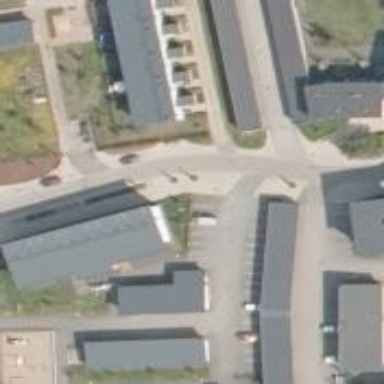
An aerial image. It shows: Living street.